Question: I currently have a simple Today Extension that loads an Image and some text. It is loading great on all other devices besides iPhone 6 and iPhone 6+ I am seeing the extension in the today section its just collapsed and loads no data. The logs are not telling me anything. Has anyone had this problem recently with iPhone 6 or iPhone 6+ devices. NOT THE SIMULATOR
I also keep getting this when running the extension on my device

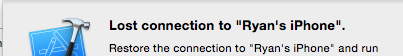
Answer: Please update the valid architectures in your widget build settings and update the one "armv64" and change it to "arm64". It will work.